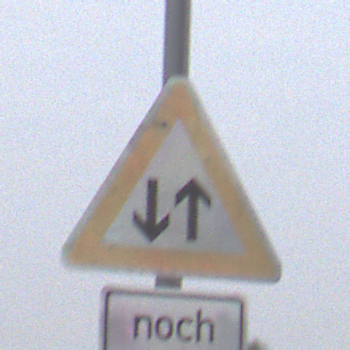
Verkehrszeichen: Gegenverkehr
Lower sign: LaengeEinerStrecke3
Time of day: Midday
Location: Outdoor (Suburban)
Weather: Overcast
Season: NotSpecified
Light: Natural